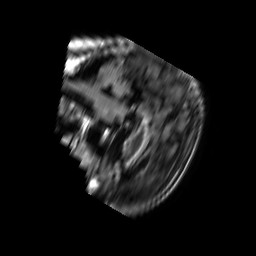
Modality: FLAIR
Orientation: sagittal
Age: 71
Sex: male
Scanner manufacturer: philips
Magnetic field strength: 1.5 T
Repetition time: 6 s
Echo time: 0.12 s